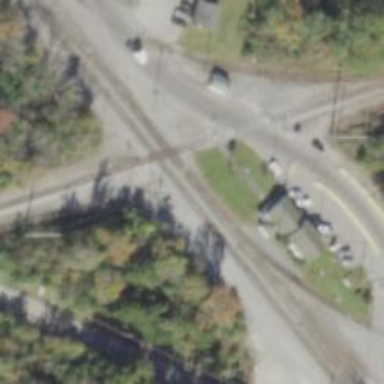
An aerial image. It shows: Railway crossing.